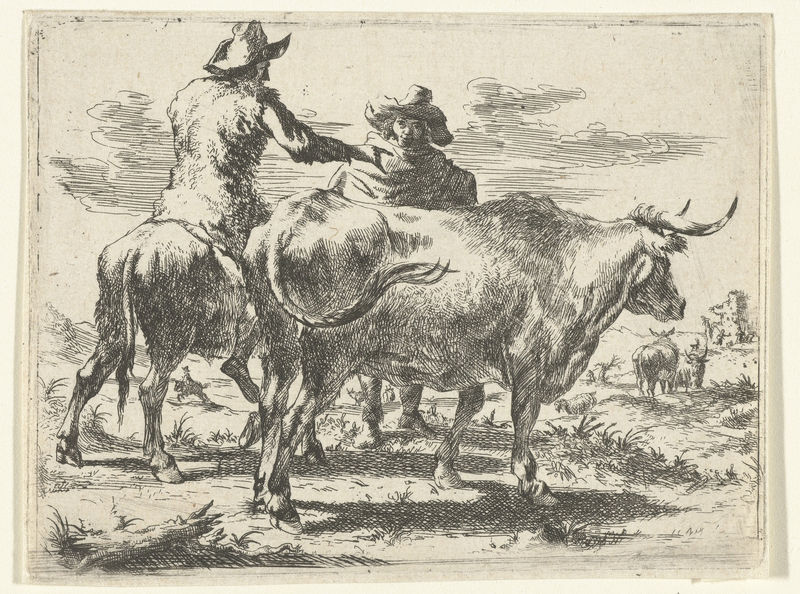
Titel: Twee herders met koeien
Künstler: Romeyn de Hooghe
Standort: Amsterdam
Institution: Rijksmuseum
Schlagwörter: hat, men, people, white, arm, black, chat, face, nose, talking, print, brown, hand, cloud, clouds, horses, life, man, sky, tree, field, landscape, eyes, grass, drawing, black and white, shadow, fur, mouth, animals, etching, hats, illustration, sketch, tail, fly, pair, outside, ground, back, engraving, pencil, animal, cattle, cow, cows, farm, farmer, horse, finger, travel, riding, bull, hoof, horn, horns, hooves, dutch, herd, work, pointing, land, barren, hoofs, point, hay, countryside, cream, donkey, herding, bovine, distant, bulls, sombrero, cowboy, ranch, poncho, tain, steer, cheese, cowboys, longhorn, ranching, cow herding